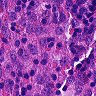
Metastatic tissue present: no